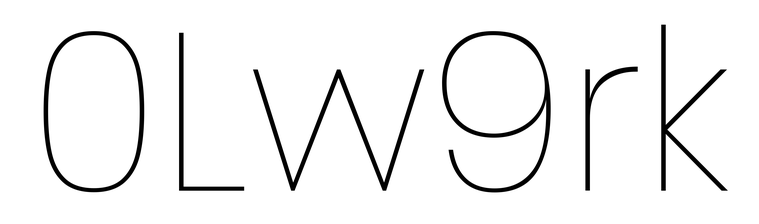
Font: Poppins-Thin